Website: bh-photo
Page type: address-validator
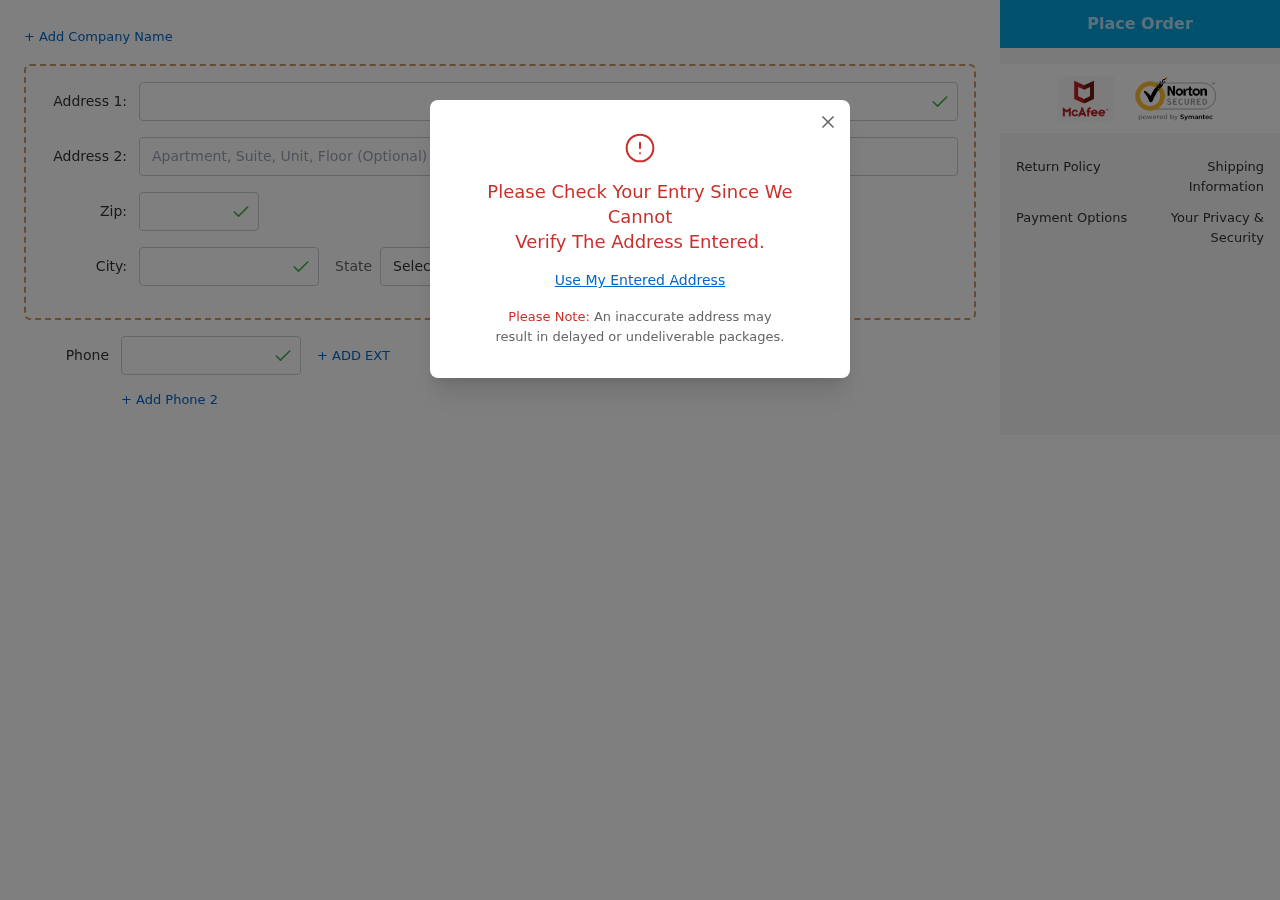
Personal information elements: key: PII_CITY
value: West Brendaville
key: PII_PHONE
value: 6817281690
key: PII_POSTCODE
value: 05556
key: PII_STATE_ABBR
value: VT
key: PII_STREET
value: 39857 Jackson Village Apt. 163
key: PII_STREET2
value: Suite 432